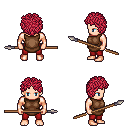
a pixel art fantasy rpg character, male body template, human, light skin, brown tunic, red pants, ruby red curly afro hairstyle, spear, four views (front, back, left, right), 2x2 character sprite sheet, small pixel art, hard edges, no anti-aliasing